Aerial crown-view tile of a tropical tree (Barro Colorado Island, Panama), acquired 20241216:
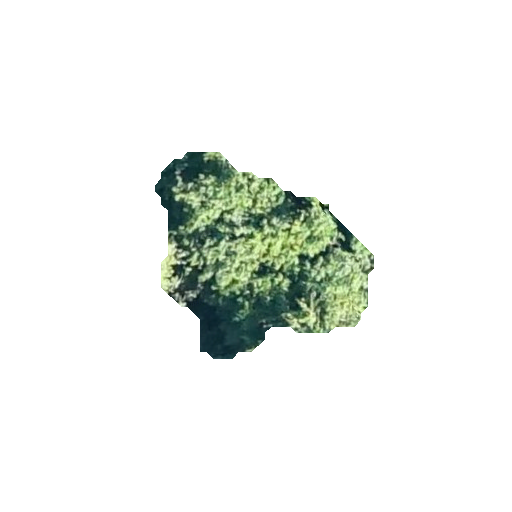
Species: Inga marginata
GBIF accepted scientific name: Inga marginata
Crown area: 42.94 m²